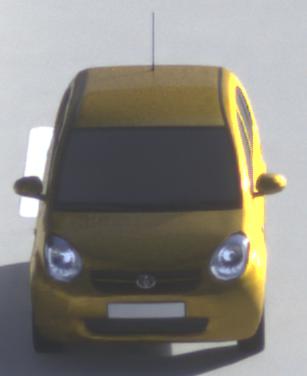
Make: Toyota
Model: Passo
Detailed model: Toyota Passo X Yururi
Model produced from: 2010
Model produced until: 2016
Doors: 5
Color: yellow
Road condition: dry road
Daytime: sunrise or sunset
Contrast: medium contrast